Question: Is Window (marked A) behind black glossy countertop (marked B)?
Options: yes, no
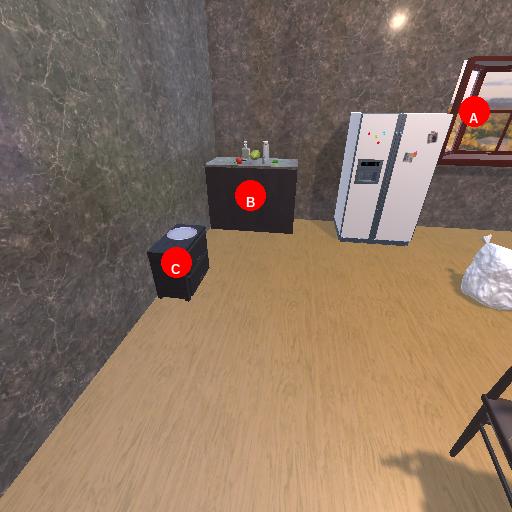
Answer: yes